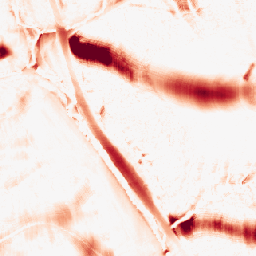
Category: morphological
Decomposition family: morphological_ellipse
Decomposition parameters: operation: opening
width: 50
height: 30
Upsampling method: area
Upsampling parameters: scale: 8
Upsampling scale: 8